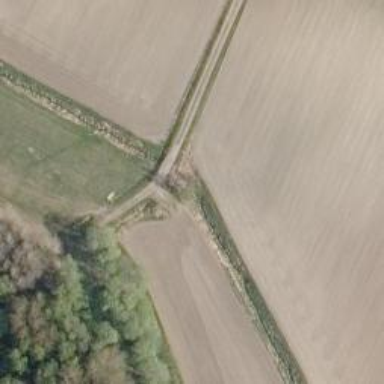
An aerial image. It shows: Nordic track road.